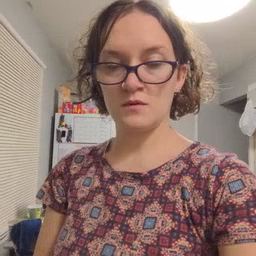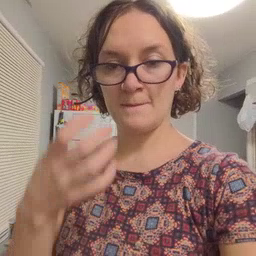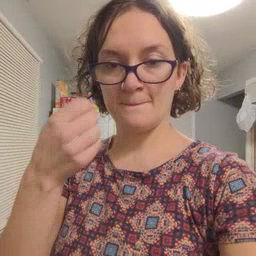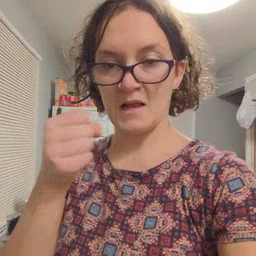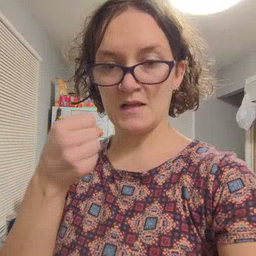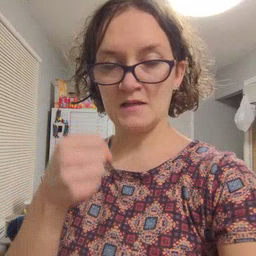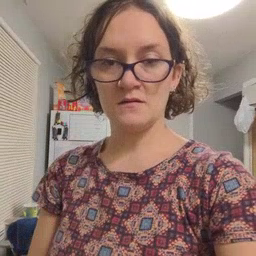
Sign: make